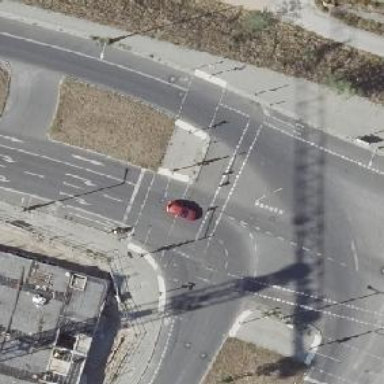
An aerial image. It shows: Crossing with traffic signals.